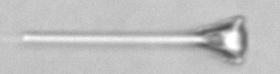
Label: Asterionellopsis_glacialis